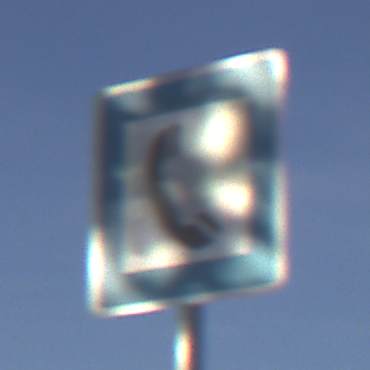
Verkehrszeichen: Fernsprecher
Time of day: MorningAfternoon
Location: Outdoor (RoadRail)
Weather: PartlyCloudy
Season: NotSpecified
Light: Natural